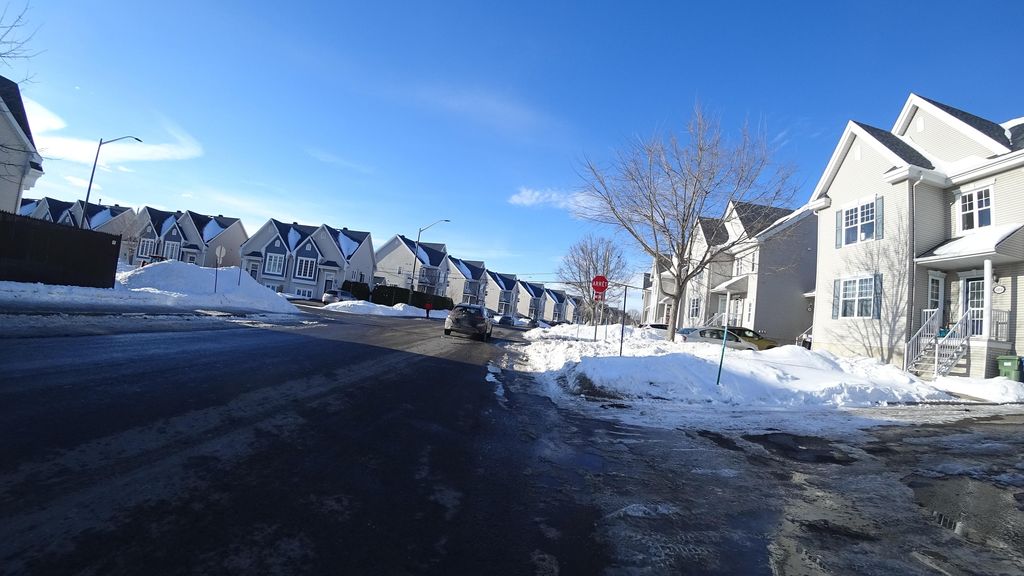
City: quebec_city